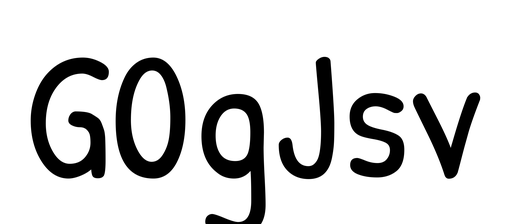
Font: PatrickHand-Regular